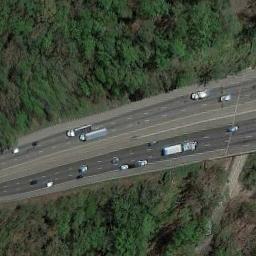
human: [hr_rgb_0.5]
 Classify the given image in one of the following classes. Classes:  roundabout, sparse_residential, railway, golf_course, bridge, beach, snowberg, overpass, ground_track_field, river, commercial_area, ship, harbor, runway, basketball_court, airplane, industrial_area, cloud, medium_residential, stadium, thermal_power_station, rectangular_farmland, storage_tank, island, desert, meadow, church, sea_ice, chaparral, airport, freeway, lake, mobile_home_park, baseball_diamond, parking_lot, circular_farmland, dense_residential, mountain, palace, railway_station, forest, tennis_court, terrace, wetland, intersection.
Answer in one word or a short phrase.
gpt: freeway